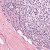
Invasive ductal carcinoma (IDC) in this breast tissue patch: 1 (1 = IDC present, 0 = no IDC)